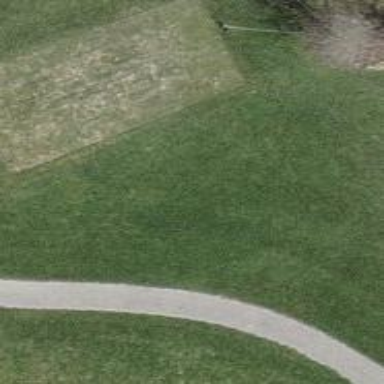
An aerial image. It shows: Golf tee.